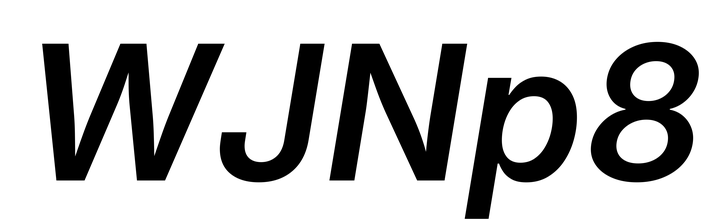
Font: Inter-Italic_SemiBold_Italic